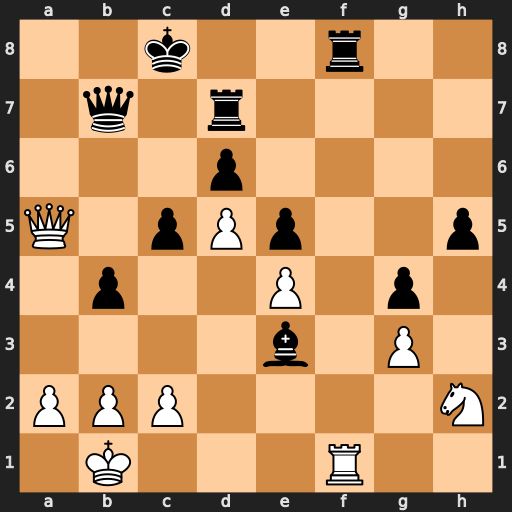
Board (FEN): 2k2r2/1q1r4/3p4/Q1pPp2p/1p2P1p1/4b1P1/PPP4N/1K3R2
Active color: w
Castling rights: -
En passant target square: -
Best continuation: Rxf8+ Rd8 Qxd8#